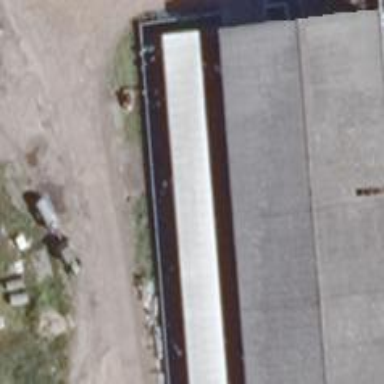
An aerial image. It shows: Gabled roof of grey-colored farm auxiliary building with its roof oriented along the structure.